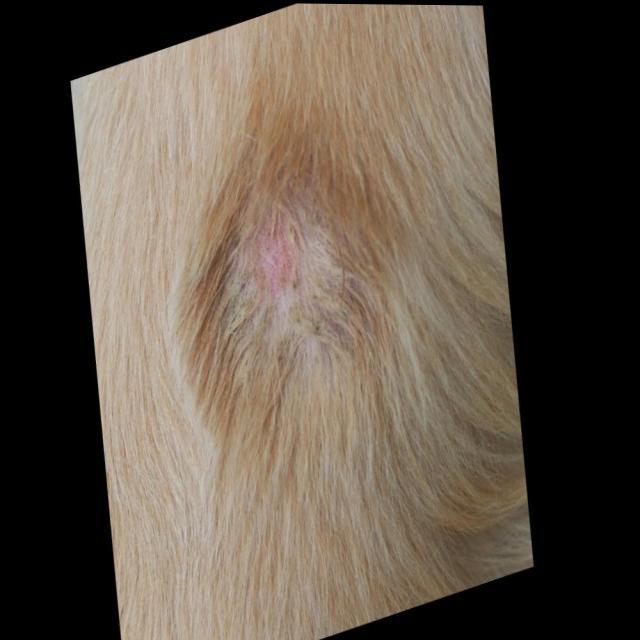
Canine ringworm (Dermatophytosis) — fungal infection caused by Microsporum or Trichophyton. Presents with circular alopecia, scaling, crusting, and broken hairs.